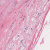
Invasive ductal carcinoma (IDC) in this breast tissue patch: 0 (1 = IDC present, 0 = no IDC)